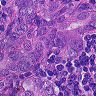
Metastatic tissue present: yes